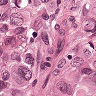
Metastatic tissue present: yes